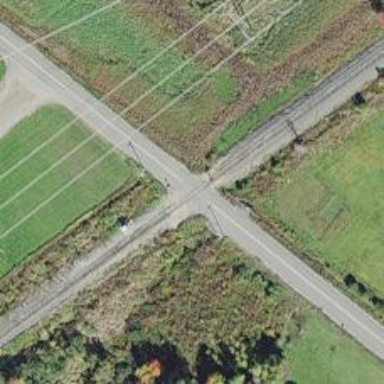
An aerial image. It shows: Level crossing along the railway.